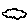
Label: cloud